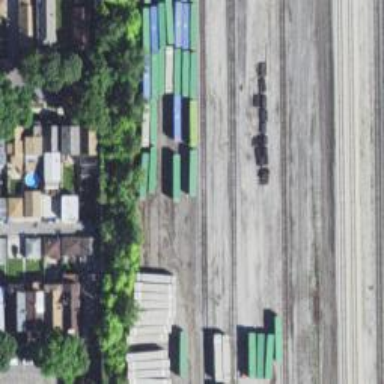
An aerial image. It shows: View of railway yard.